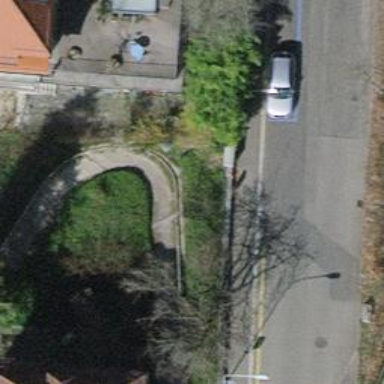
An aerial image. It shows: Power utility street cabinet.